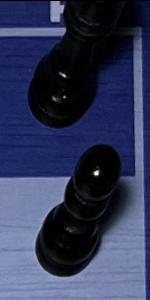
Label: Pawn_Black